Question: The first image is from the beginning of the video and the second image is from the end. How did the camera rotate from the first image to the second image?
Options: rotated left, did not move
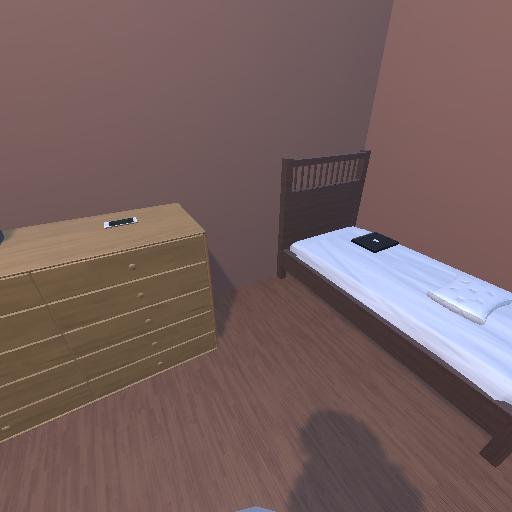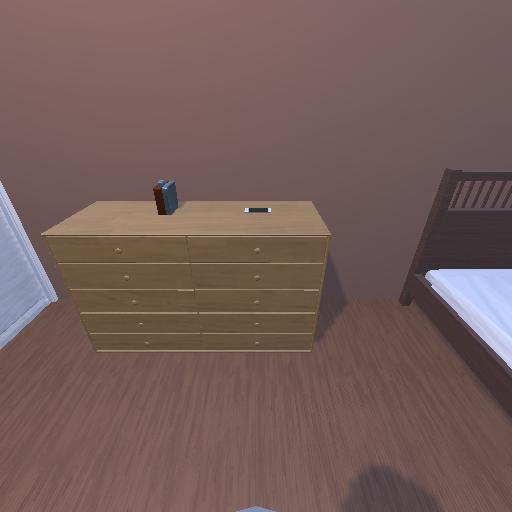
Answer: rotated left